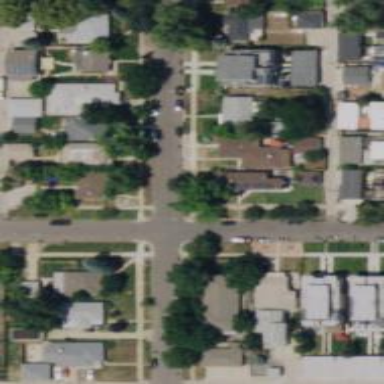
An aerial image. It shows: Residential road with separate sidewalk.